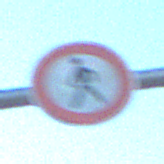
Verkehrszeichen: VerbotFussgaenger
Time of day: MorningAfternoon
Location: Outdoor (Urban)
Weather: Clear
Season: NotSpecified
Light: Natural